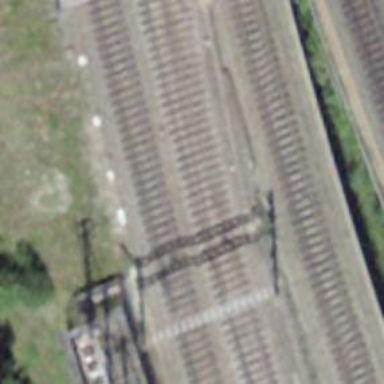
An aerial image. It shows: Railway with electrified contact lines.